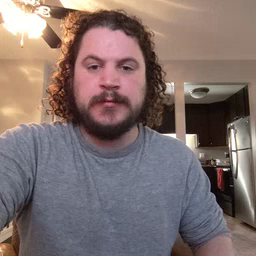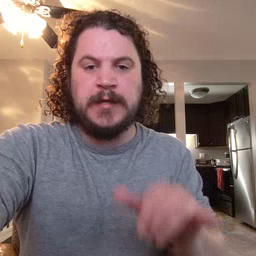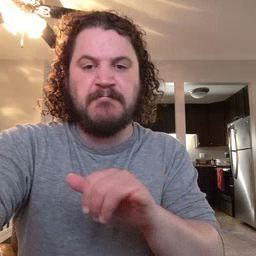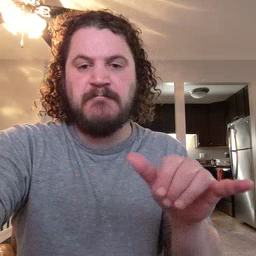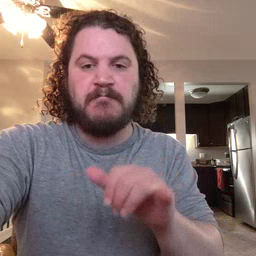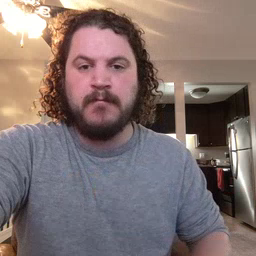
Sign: same